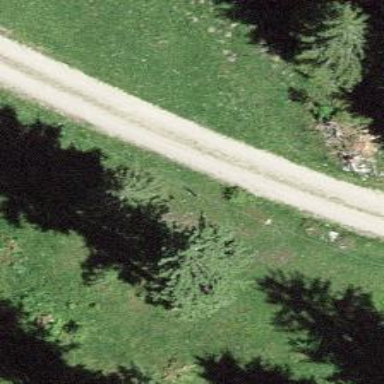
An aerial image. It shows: Single tag "natural: tree."